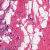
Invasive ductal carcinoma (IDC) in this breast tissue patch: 0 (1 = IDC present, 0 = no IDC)